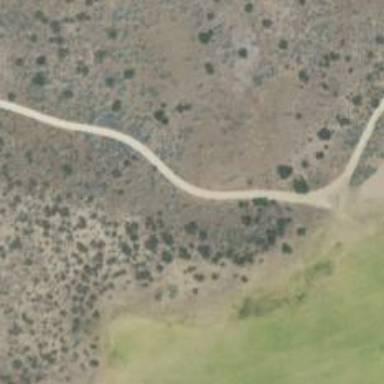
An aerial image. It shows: Service road used as golf cart path.